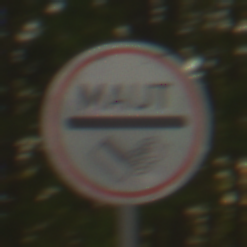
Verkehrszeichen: MautflichtigeStrecke
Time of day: SunriseSunset
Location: Outdoor (RoadRail)
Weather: Clear
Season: NotSpecified
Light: Natural